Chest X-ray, PA view. Patient: 73 years old, sex M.
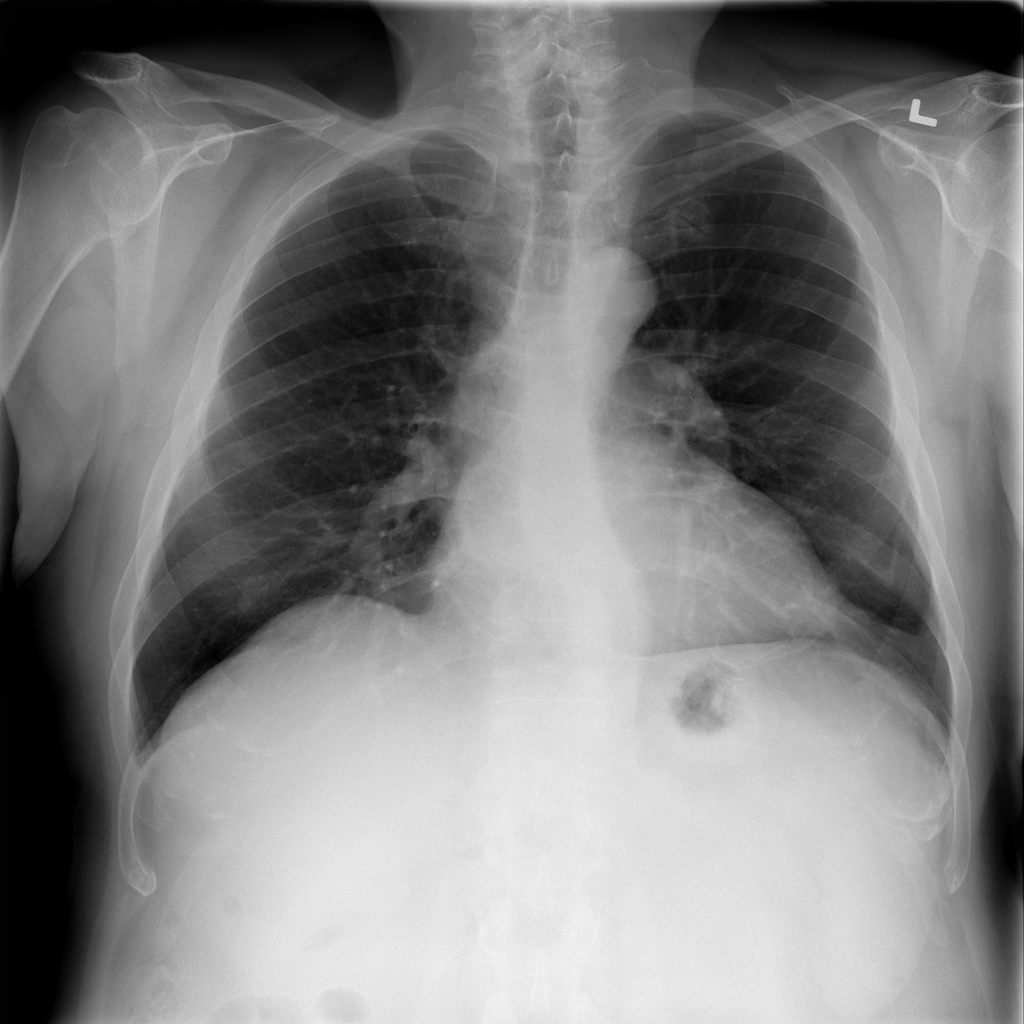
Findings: Infiltration